Aerial crown-view tile of a tropical tree (Barro Colorado Island, Panama), acquired 20240918:
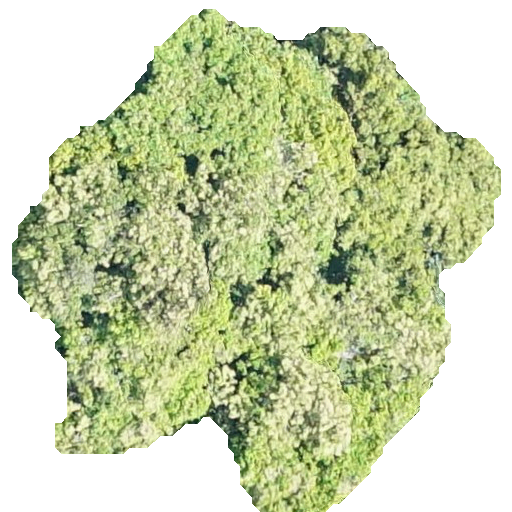
Species: Prioria copaifera
GBIF accepted scientific name: Prioria copaifera
Crown area: 258.497 m²